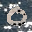
Label: 0